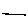
Label: line